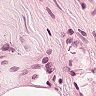
Metastatic tissue present: no